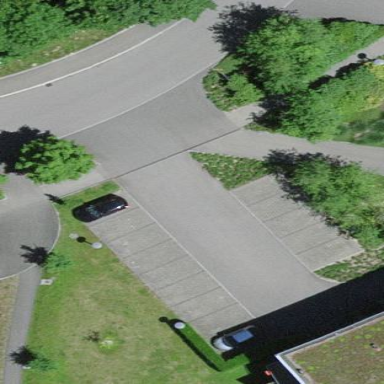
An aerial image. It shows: Street-side parking area.